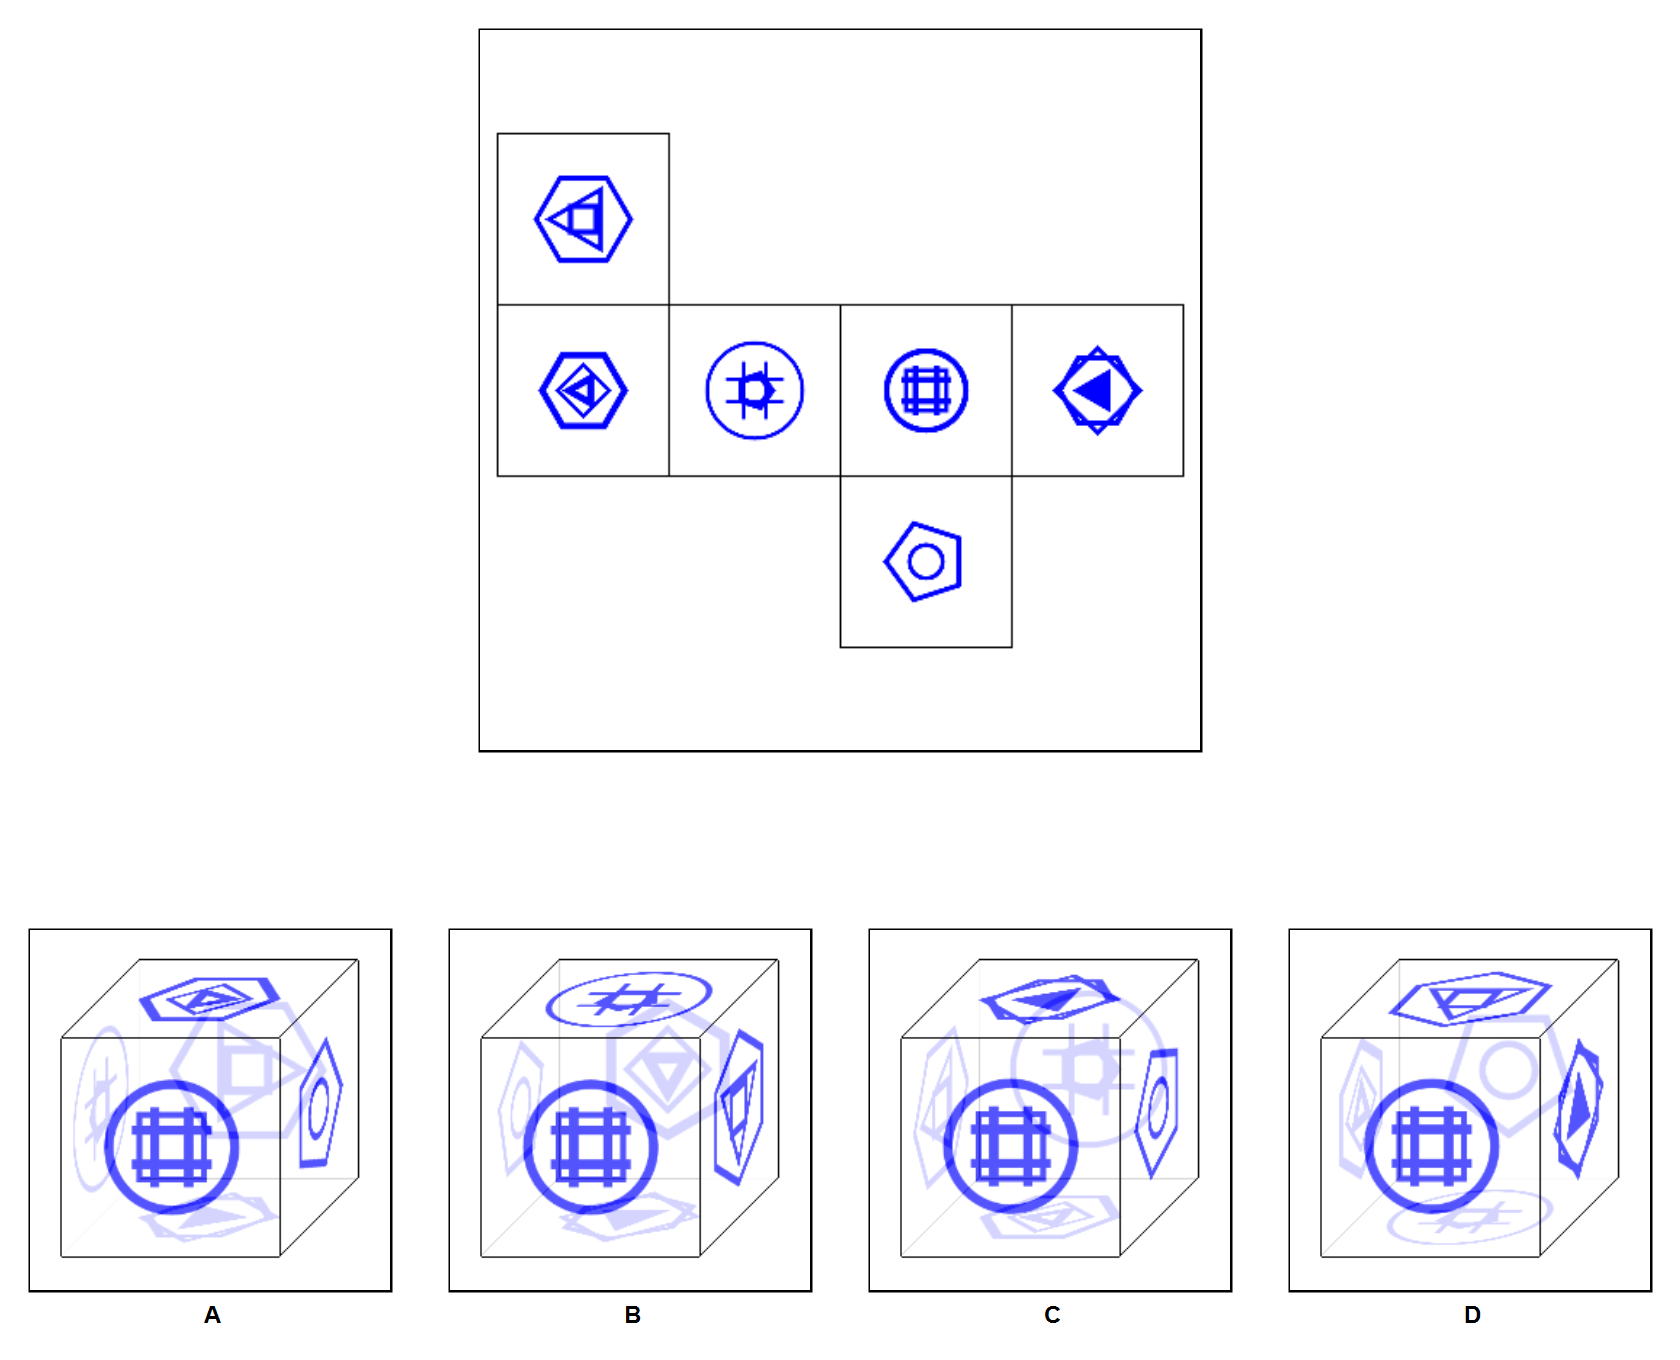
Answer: B